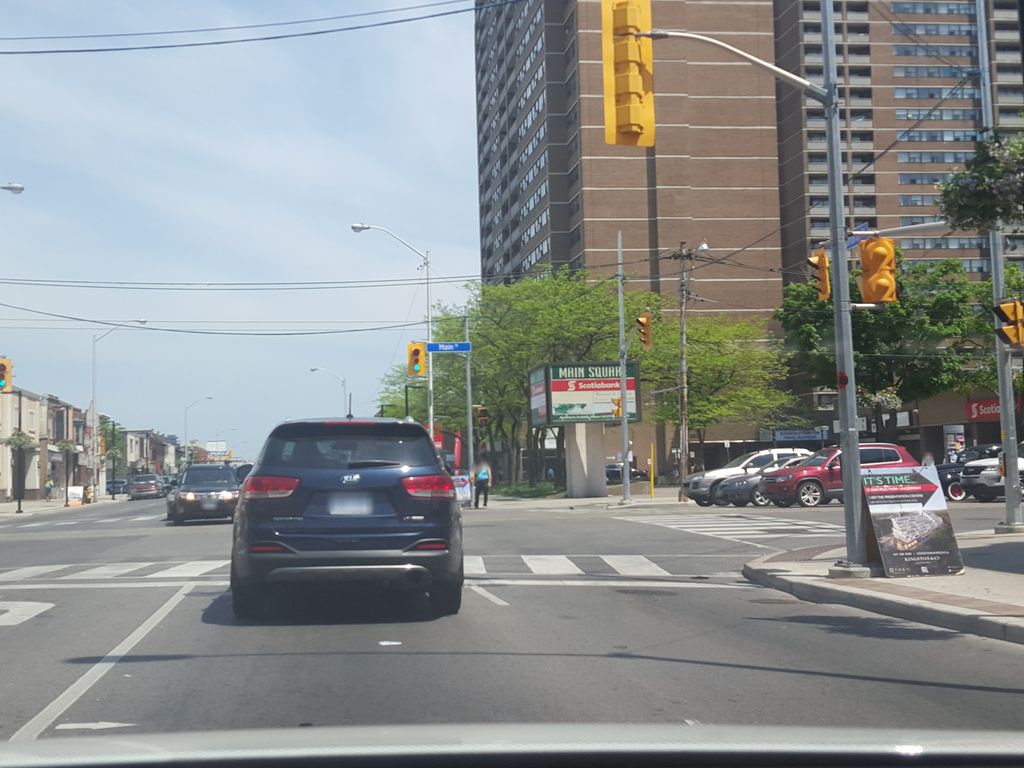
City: toronto